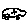
Label: car